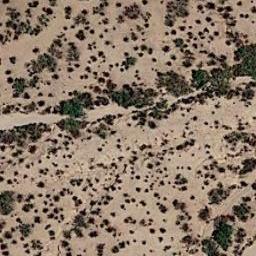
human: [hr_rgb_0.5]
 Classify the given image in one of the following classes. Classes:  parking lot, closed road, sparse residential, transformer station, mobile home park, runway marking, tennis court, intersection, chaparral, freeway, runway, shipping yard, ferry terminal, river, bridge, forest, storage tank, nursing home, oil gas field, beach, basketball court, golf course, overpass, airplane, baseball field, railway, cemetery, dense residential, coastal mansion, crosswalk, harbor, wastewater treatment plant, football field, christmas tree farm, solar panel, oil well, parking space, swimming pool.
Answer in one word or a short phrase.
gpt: chaparral